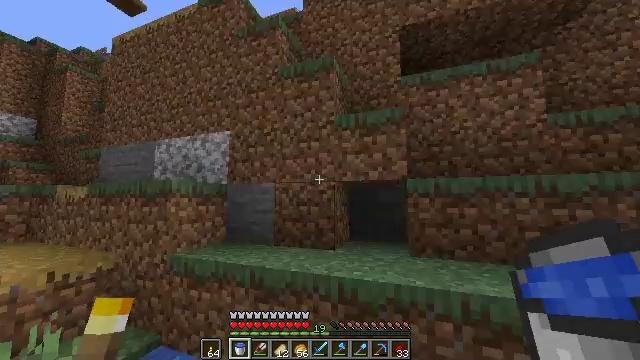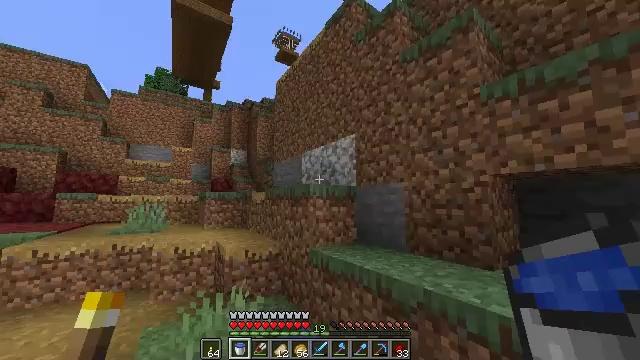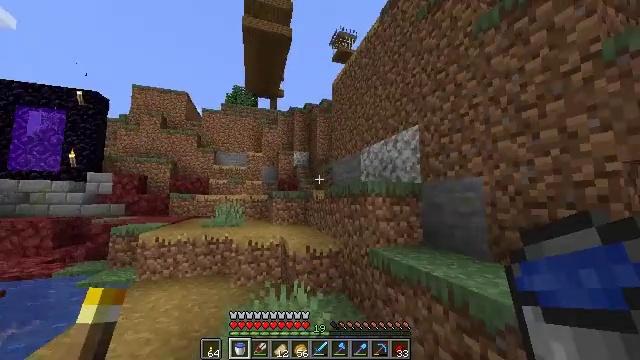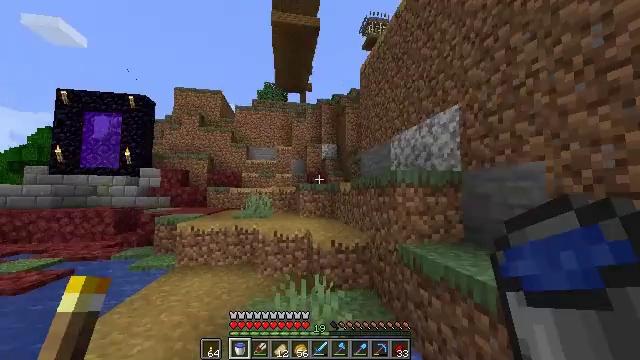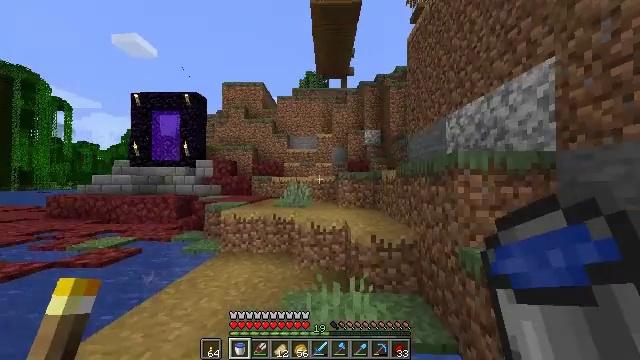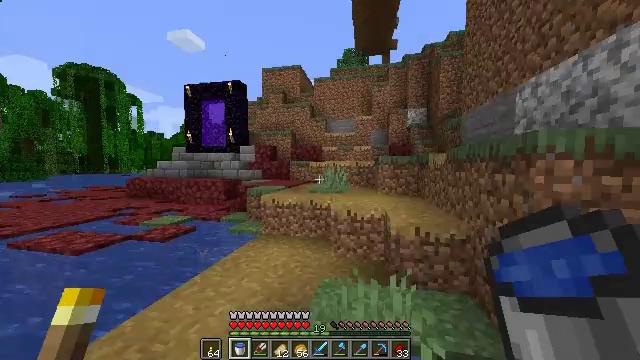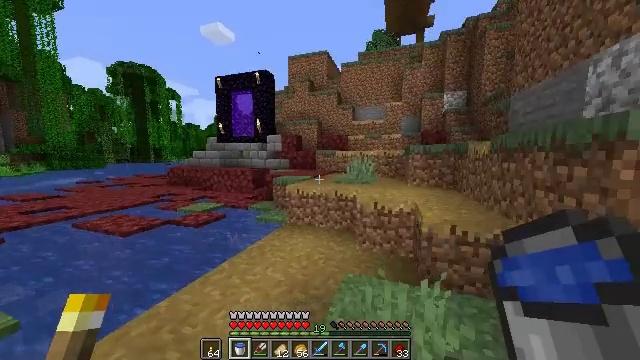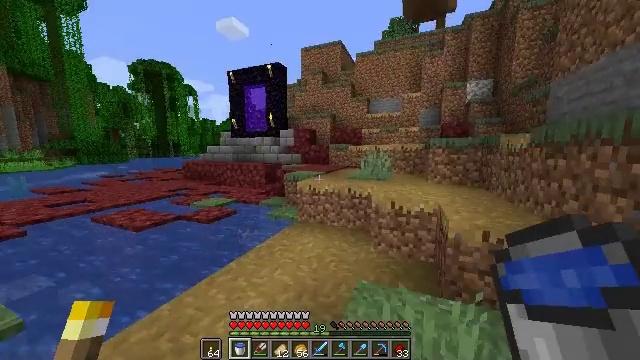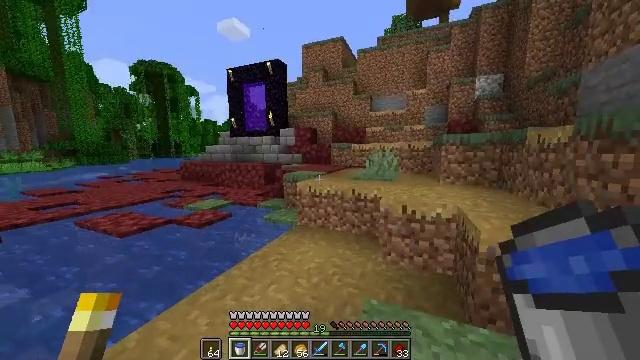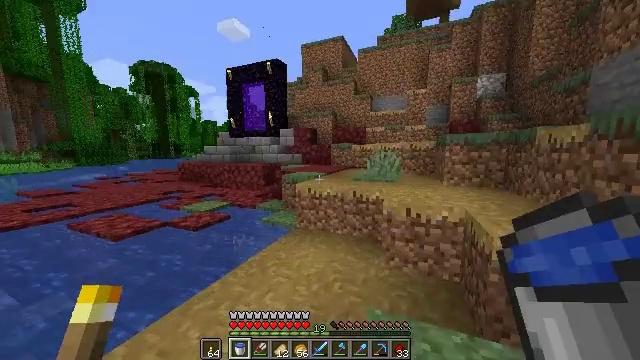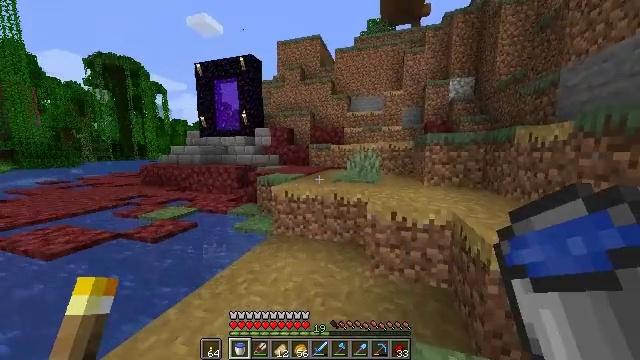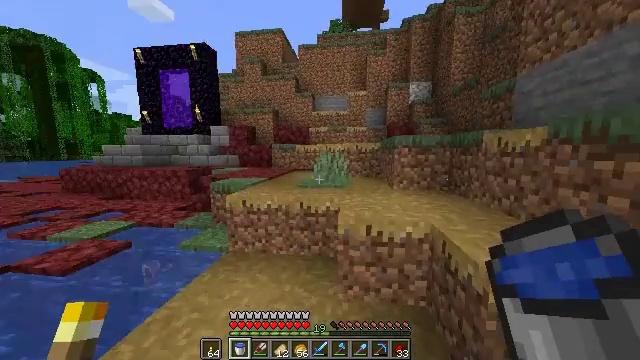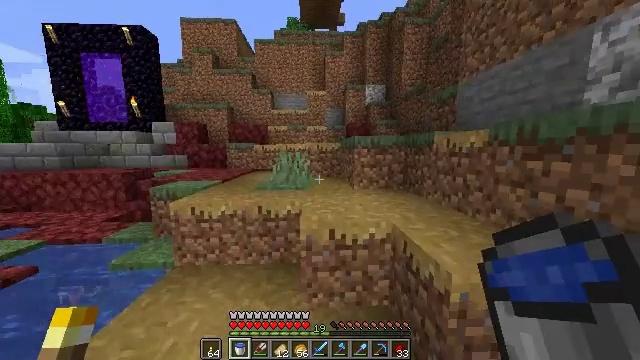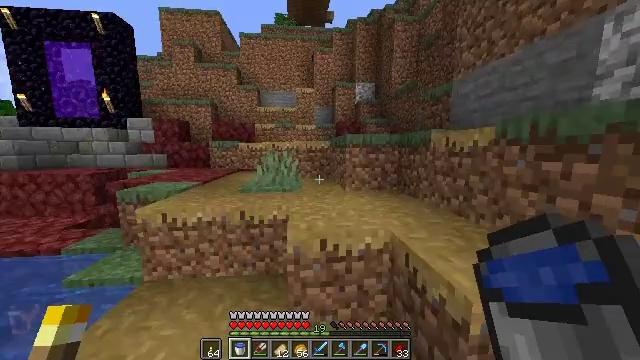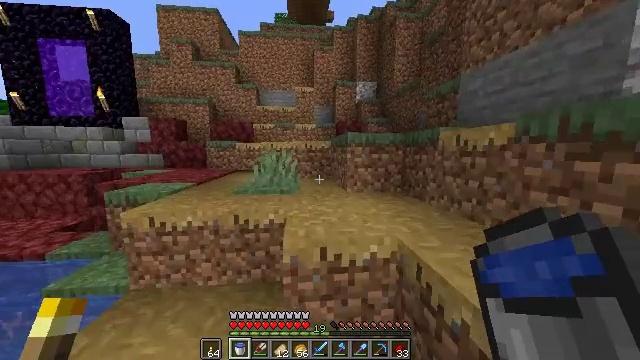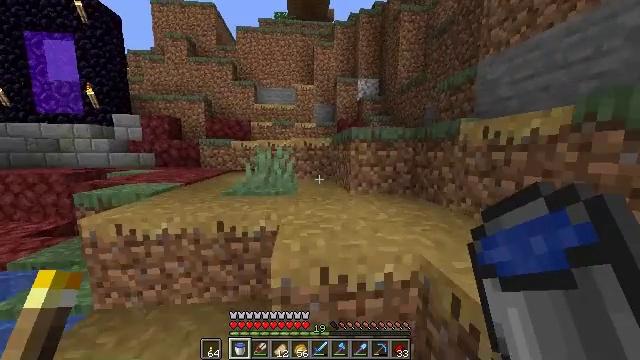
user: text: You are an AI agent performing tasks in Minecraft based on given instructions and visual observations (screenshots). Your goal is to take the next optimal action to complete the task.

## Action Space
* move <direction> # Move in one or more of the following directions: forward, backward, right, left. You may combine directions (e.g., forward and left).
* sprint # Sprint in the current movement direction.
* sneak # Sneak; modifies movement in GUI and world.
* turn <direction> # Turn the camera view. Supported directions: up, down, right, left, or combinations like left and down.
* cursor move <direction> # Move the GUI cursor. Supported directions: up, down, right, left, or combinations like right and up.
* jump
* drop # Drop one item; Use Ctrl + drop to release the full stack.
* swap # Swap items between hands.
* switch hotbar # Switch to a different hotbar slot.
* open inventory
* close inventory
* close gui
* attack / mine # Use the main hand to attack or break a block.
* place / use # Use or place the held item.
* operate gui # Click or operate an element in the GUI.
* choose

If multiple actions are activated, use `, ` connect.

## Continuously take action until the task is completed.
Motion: motion action
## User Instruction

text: Gather the repeater by attacking it.
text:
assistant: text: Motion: move forward, sprint, turn left
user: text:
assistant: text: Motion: move forward, sprint, turn left
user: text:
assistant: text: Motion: move forward, turn left and down
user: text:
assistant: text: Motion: move forward, turn left and down
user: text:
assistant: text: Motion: move forward, sprint, turn left and down
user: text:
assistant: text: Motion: move forward, sprint, turn left and down
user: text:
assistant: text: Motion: move forward, sprint, turn left and down
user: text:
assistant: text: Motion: move forward
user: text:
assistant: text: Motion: move forward
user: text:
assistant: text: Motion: move forward, sprint, turn right
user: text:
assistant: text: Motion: move forward, sprint, turn right
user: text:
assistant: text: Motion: move forward, sprint, turn right
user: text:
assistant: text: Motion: move forward, turn right
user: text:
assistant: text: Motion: move forward
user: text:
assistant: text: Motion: move forward, sprint
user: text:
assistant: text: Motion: move forward, sprint
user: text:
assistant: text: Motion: move forward, sprint
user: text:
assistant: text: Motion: move forward
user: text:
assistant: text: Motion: move forward, jump
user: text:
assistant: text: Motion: move forward, jump
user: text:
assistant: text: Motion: move forward, jump
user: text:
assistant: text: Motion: move forward, jump
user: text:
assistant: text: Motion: move forward, jump
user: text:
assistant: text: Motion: move forward, jump
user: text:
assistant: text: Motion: move forward, turn right, jump
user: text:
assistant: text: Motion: move forward, sprint, turn right, jump
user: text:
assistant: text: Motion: move forward, sprint, turn right, jump
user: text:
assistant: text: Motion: move forward, sprint, turn right, jump
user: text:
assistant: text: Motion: move forward, sprint, turn right, jump
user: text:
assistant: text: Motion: move forward, sprint, turn right, jump